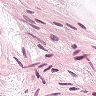
Metastatic tissue present: no